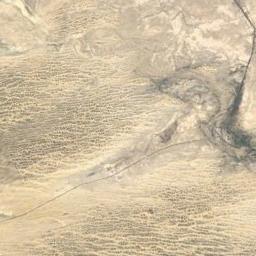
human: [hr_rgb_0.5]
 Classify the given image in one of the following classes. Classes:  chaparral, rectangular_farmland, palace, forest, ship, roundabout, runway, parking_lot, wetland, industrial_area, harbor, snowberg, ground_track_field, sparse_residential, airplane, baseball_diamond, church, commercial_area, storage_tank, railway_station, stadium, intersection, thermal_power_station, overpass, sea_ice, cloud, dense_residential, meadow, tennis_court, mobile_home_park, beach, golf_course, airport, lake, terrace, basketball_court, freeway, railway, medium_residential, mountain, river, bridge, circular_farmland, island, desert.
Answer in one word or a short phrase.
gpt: desert